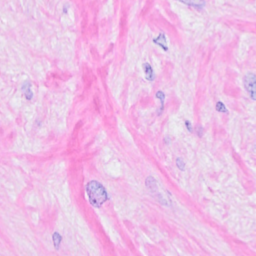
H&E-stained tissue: Breast